Field crop: maize
Growth stage: 2
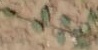
Species: convolvulus